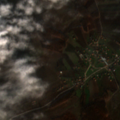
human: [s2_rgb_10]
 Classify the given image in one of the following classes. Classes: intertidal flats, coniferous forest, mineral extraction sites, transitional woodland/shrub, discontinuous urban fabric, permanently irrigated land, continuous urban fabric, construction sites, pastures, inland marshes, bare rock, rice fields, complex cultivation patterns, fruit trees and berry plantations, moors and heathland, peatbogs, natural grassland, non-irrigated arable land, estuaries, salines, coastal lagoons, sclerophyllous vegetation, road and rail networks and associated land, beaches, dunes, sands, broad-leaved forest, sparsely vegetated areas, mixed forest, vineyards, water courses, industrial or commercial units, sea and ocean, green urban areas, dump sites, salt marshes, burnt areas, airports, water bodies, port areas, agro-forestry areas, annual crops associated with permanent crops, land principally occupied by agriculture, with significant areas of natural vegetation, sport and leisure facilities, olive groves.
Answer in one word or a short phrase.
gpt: discontinuous urban fabric, non-irrigated arable land, land principally occupied by agriculture, with significant areas of natural vegetation